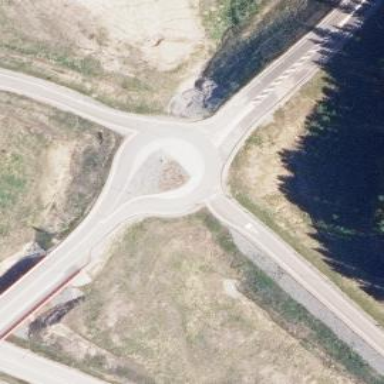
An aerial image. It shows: Unclassified road with asphalt surface leading to roundabout.